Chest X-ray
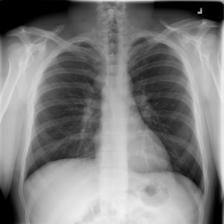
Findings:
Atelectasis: negative
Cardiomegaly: negative
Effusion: negative
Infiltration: positive
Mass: positive
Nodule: negative
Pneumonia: negative
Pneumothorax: negative
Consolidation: negative
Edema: negative
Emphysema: negative
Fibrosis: negative
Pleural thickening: negative
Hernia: negative